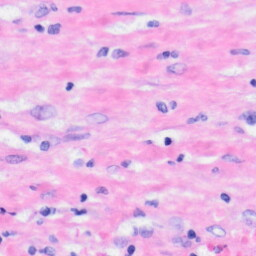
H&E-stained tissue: Liver